Fundus camera: zeiss
Shooting center: midpoint
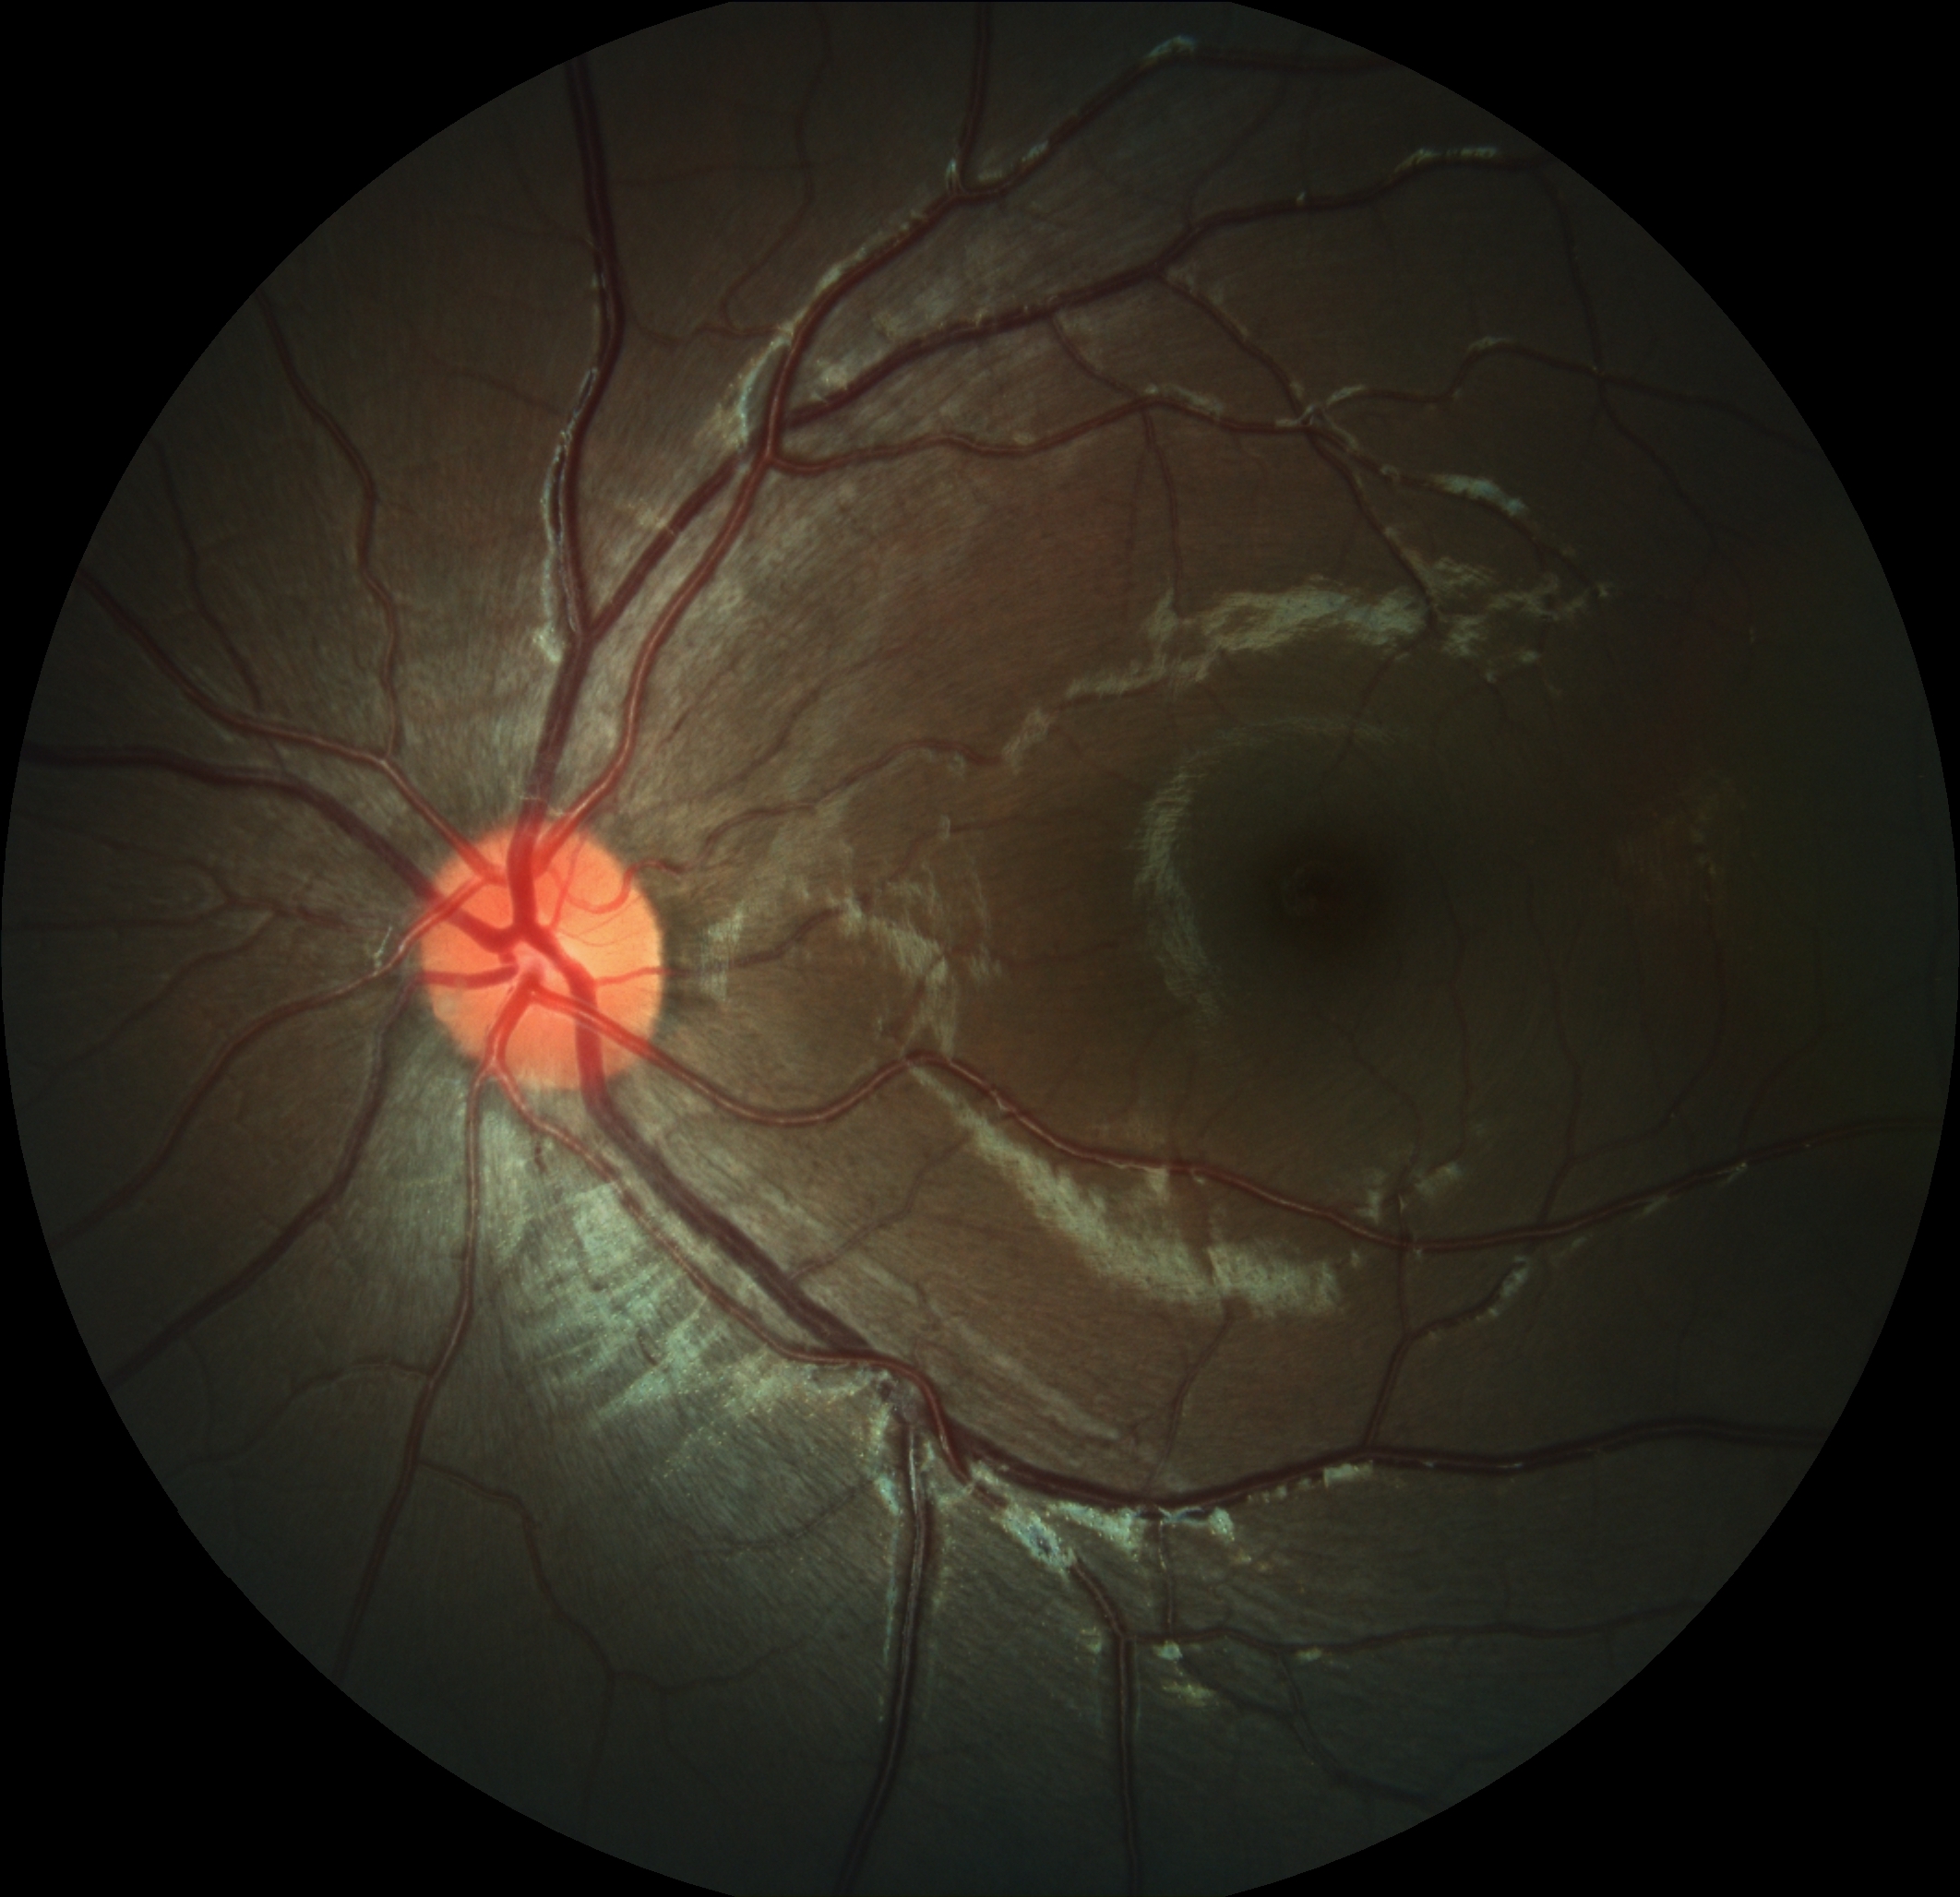
Pathologic myopia: no
Patchy retinal atrophy: absent
Retinal detachment: absent